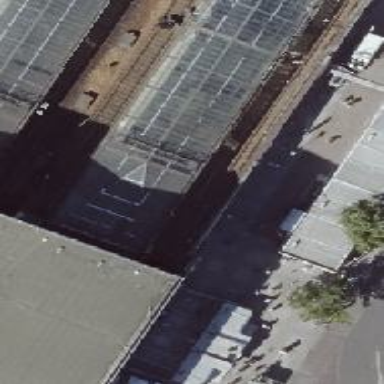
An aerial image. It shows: Platform edge at railway station.